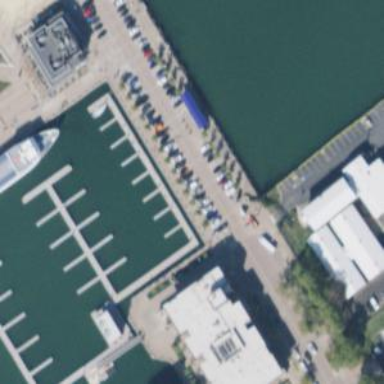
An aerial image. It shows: Man-made pier.